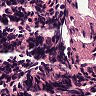
Metastatic tissue present: no